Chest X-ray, PA view. Patient: 25 years old, sex F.
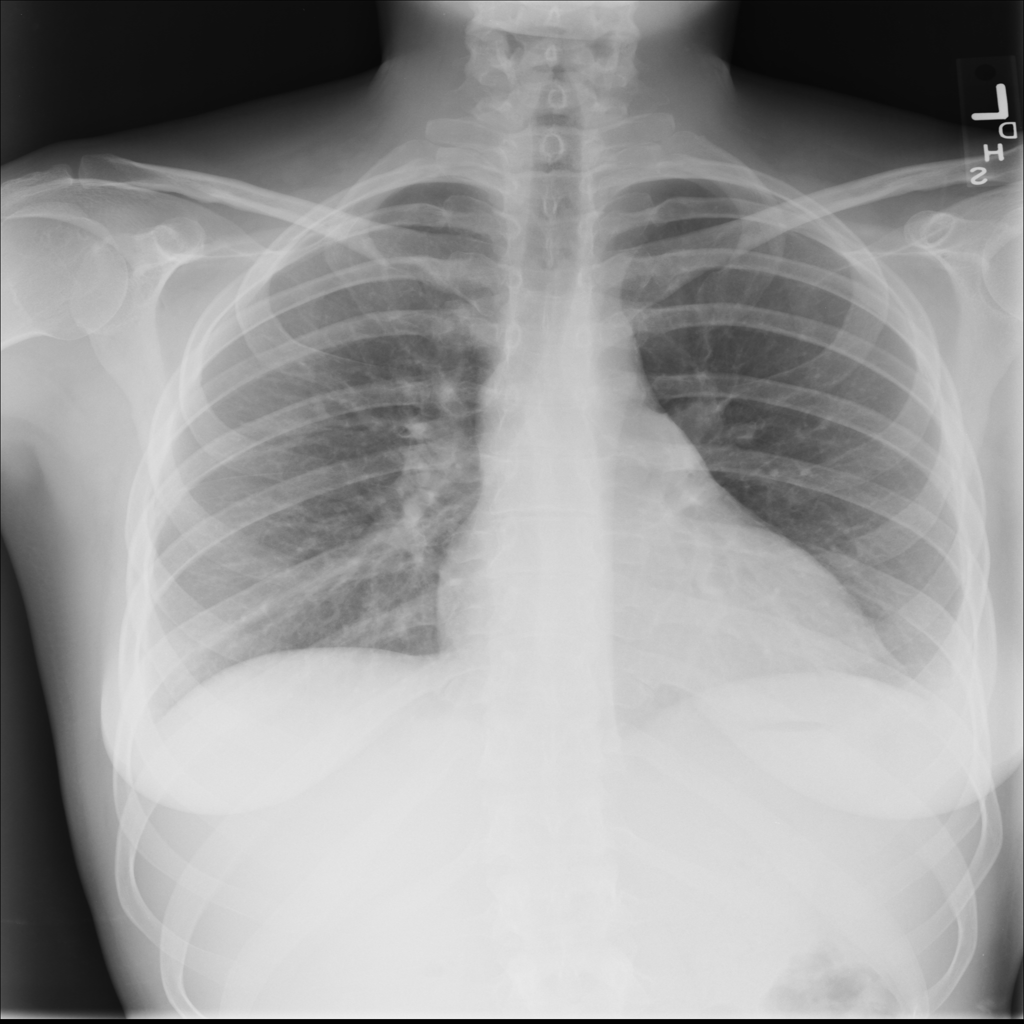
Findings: No Finding